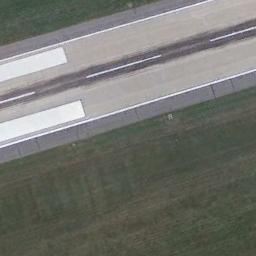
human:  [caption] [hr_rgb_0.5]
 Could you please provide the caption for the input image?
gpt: There is a green lawn next to the runway, With white dashes of varying thickness on the runway .

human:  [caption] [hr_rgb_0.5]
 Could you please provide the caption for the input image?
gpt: The grass is on either side of the runway .

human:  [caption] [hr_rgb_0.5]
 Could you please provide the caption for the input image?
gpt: The runway with two touchdown zone markings goes through the lawn .

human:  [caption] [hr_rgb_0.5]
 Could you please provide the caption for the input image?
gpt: The runway is on the grass .

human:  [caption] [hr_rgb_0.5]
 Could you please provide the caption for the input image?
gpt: There are green lawns beside the runway .